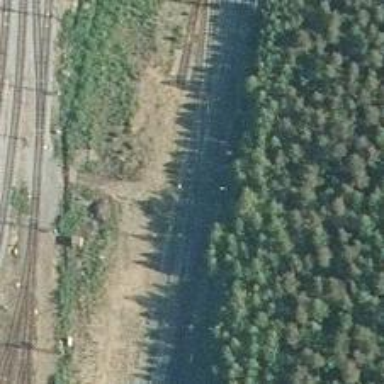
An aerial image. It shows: Railway track with continuous electrified contact lines.